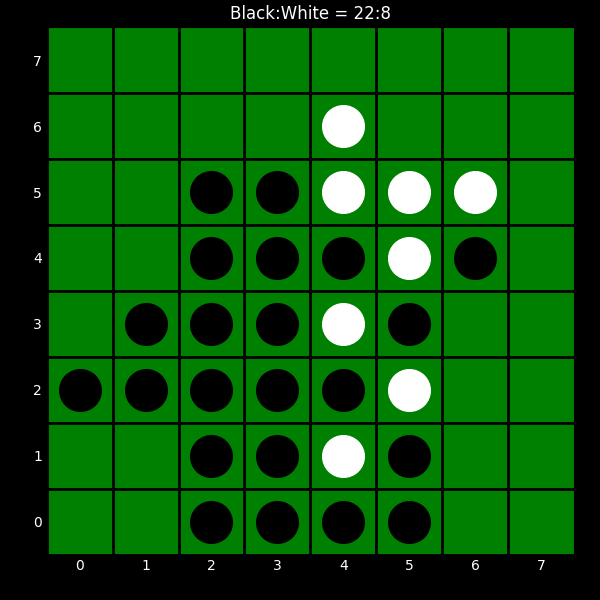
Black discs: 22
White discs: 8